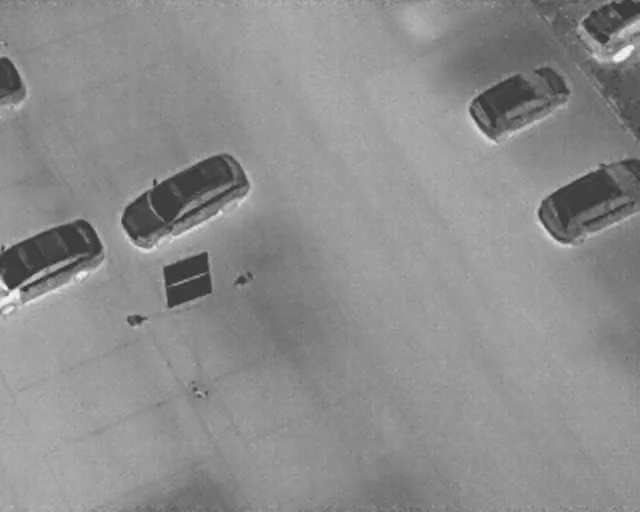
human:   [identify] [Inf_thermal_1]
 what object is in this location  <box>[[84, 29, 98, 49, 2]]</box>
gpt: <ref>1 large car at the right</ref>

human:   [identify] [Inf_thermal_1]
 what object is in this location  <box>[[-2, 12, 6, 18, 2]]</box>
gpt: <ref>1 medium car at the top left</ref>